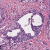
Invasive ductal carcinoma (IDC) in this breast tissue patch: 1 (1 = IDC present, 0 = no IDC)